Current action and preconditions to check: path_clear

Your task: For each precondition in the list above, predict whether it will hold at this action.

Consider the current scene as observed from the mobile robot's camera, and analyze the predicted future states of all dynamic agents (e.g., people, animals, vehicles, or any moving entities) within the NEXT SECOND.

IMPORTANT: Only answer "very likely" if you are absolutely certain—based on strong, clear evidence—that a dynamic agent will violate the precondition in the predicted future state. Do NOT answer "very likely" for unlikely, ambiguous, or low-probability risks.

Ask yourself for each precondition: Is there a high probability, with clear and convincing evidence, that the predicted future states of any dynamic agent will interfere with the predicted future state of the currently executing action within the NEXT SECOND, causing that precondition to fail?

Assess the risk level based on these predictions. Use "likely" or "very likely" if motions create a clear risk of interference.

Use "neutral" or "improbable" if agents are nearby but their predicted paths are clearly diverging or non-conflicting.

Failure Risk Categories: "very improbable", "improbable", "neutral", "likely", "very likely"

Answer Format: Output ONLY the probability_of_failure value from these categories: "very improbable", "improbable", "neutral", "likely", "very likely"

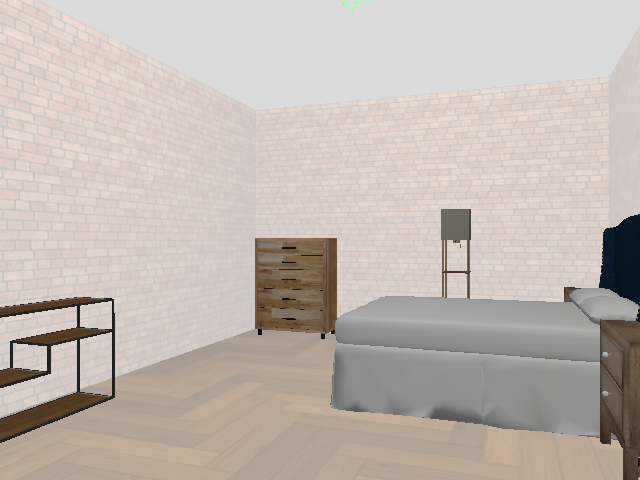

Answer: very improbable